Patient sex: F
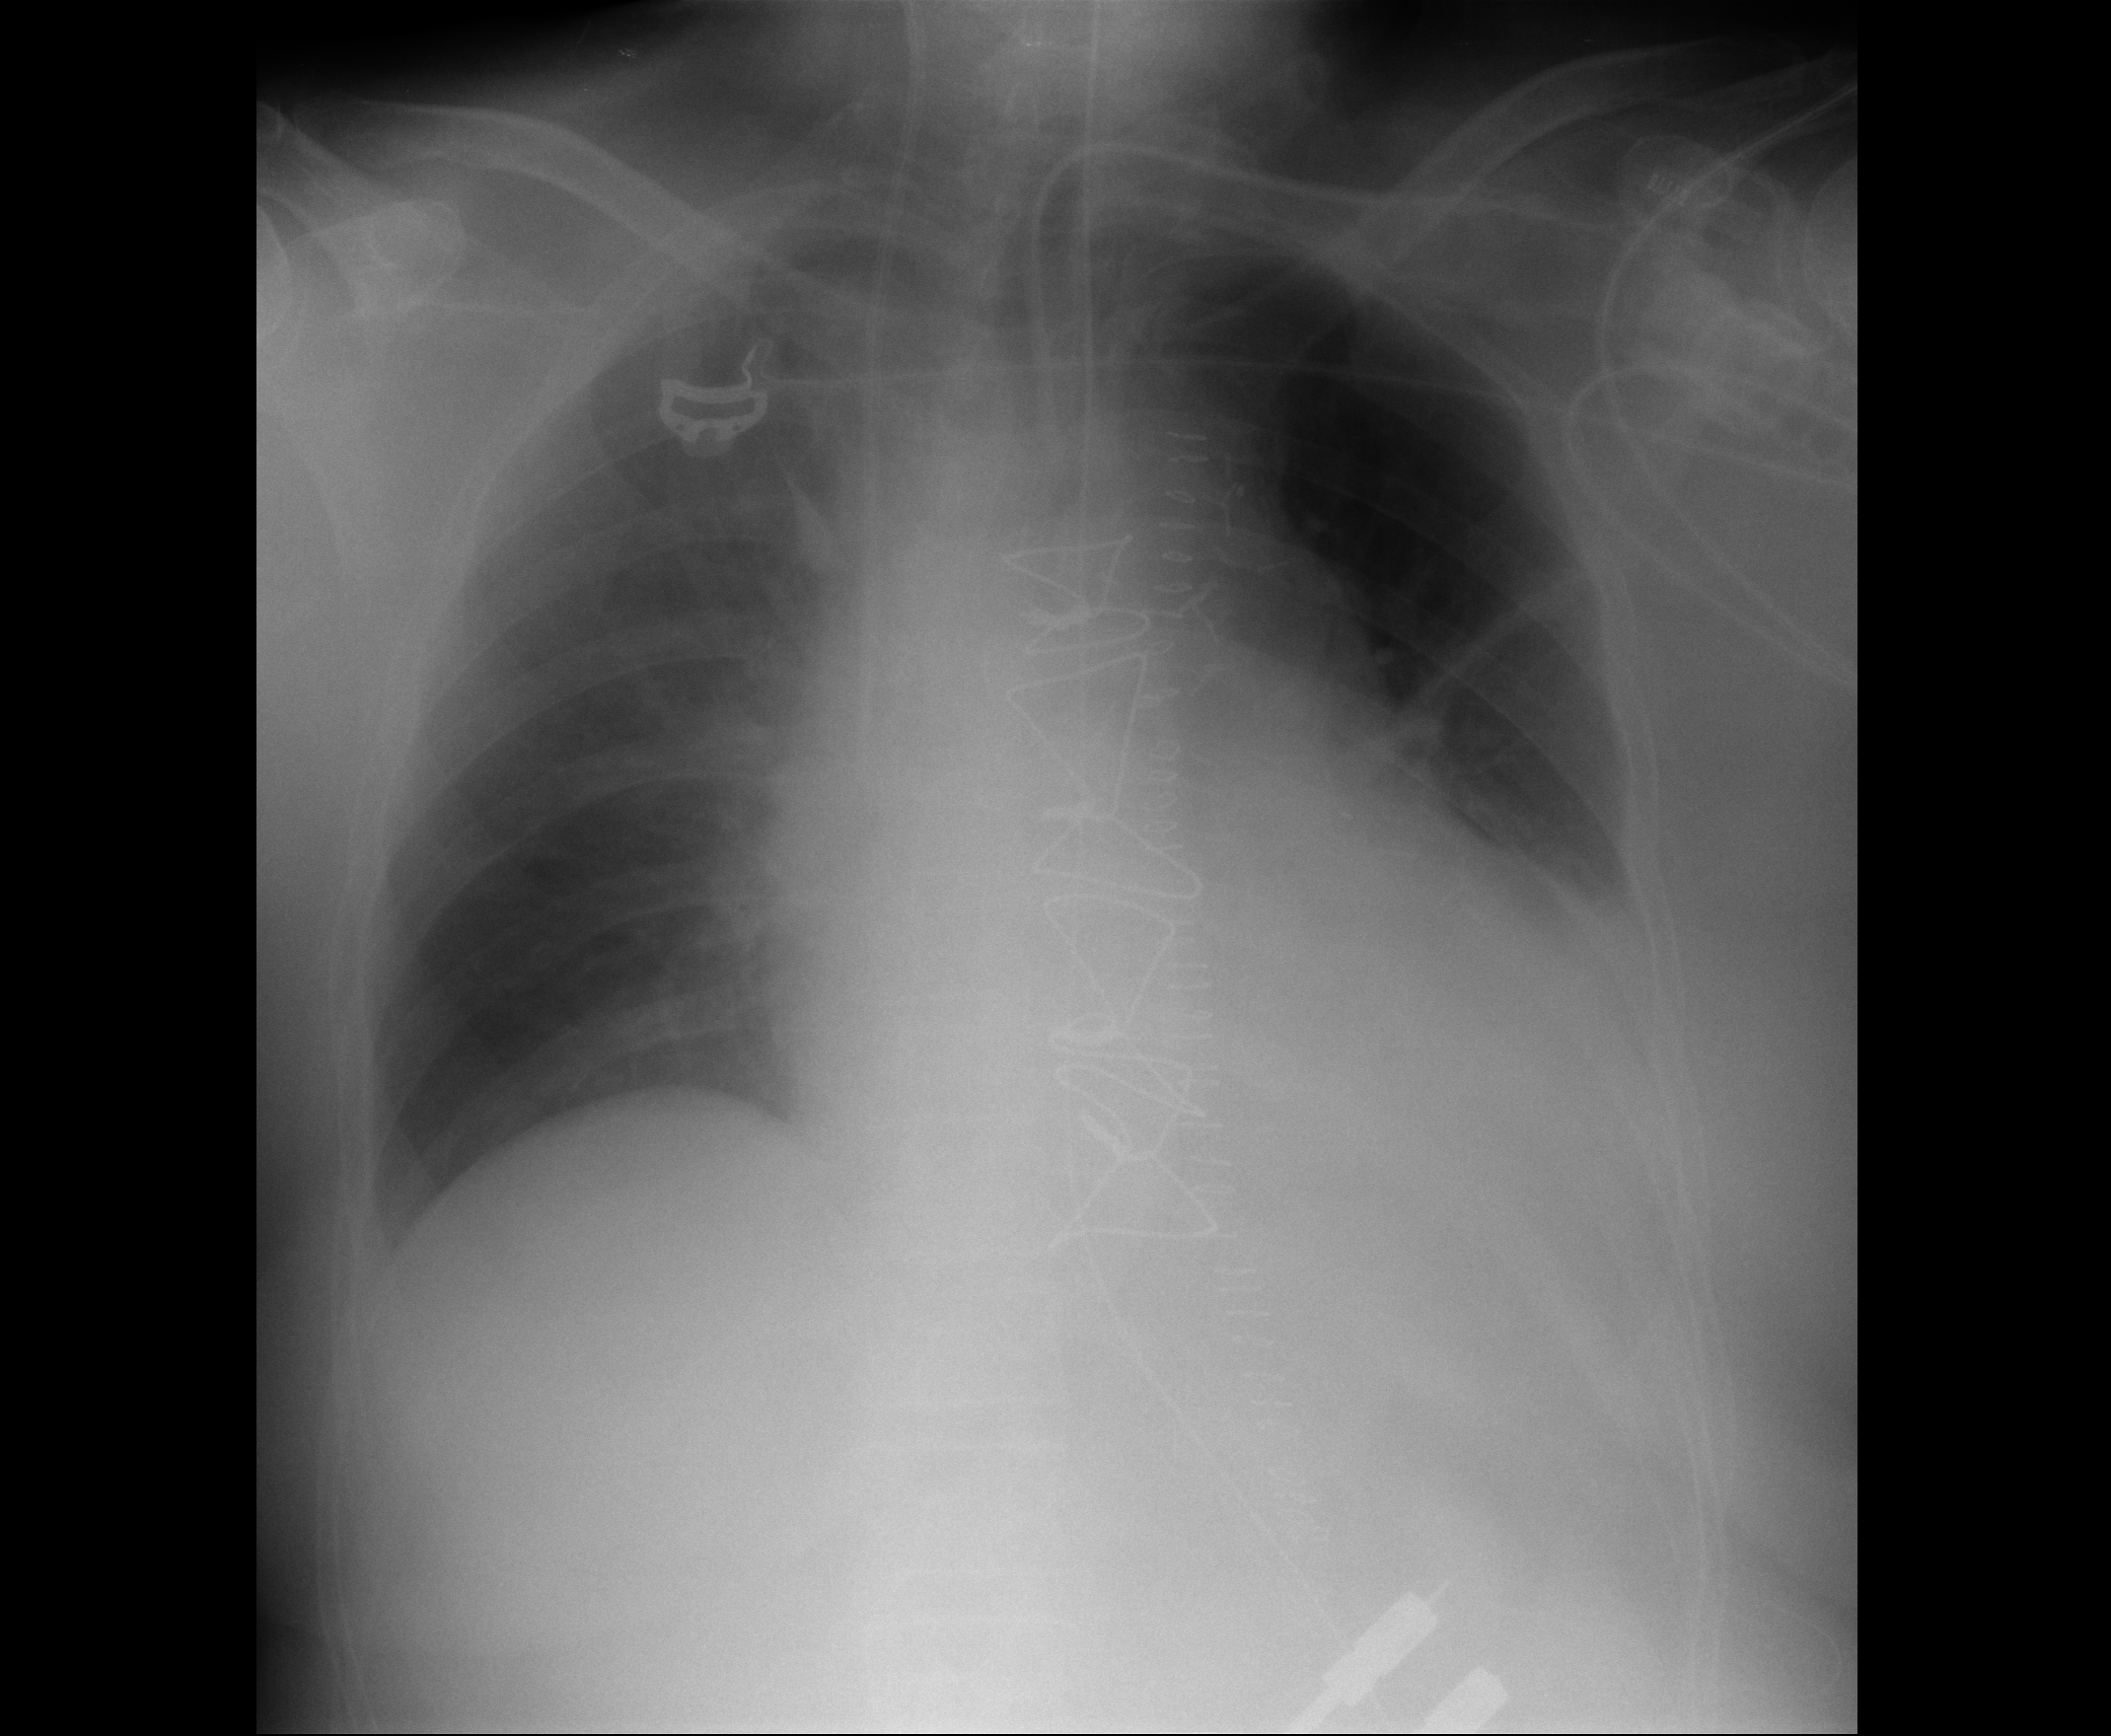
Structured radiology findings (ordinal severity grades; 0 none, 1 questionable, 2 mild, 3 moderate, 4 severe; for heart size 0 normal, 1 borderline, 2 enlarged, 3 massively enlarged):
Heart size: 2
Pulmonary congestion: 1
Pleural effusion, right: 0
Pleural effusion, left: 2
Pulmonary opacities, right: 0
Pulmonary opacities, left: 0
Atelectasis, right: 2
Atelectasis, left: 3